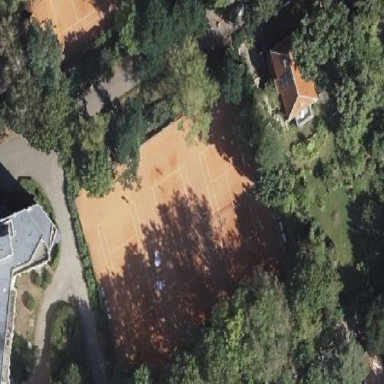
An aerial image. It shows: Tennis pitch with clay surface for leisure sports.